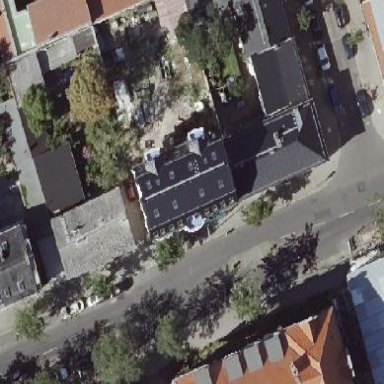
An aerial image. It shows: Apartments housed in building with gambrel roof.